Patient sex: M
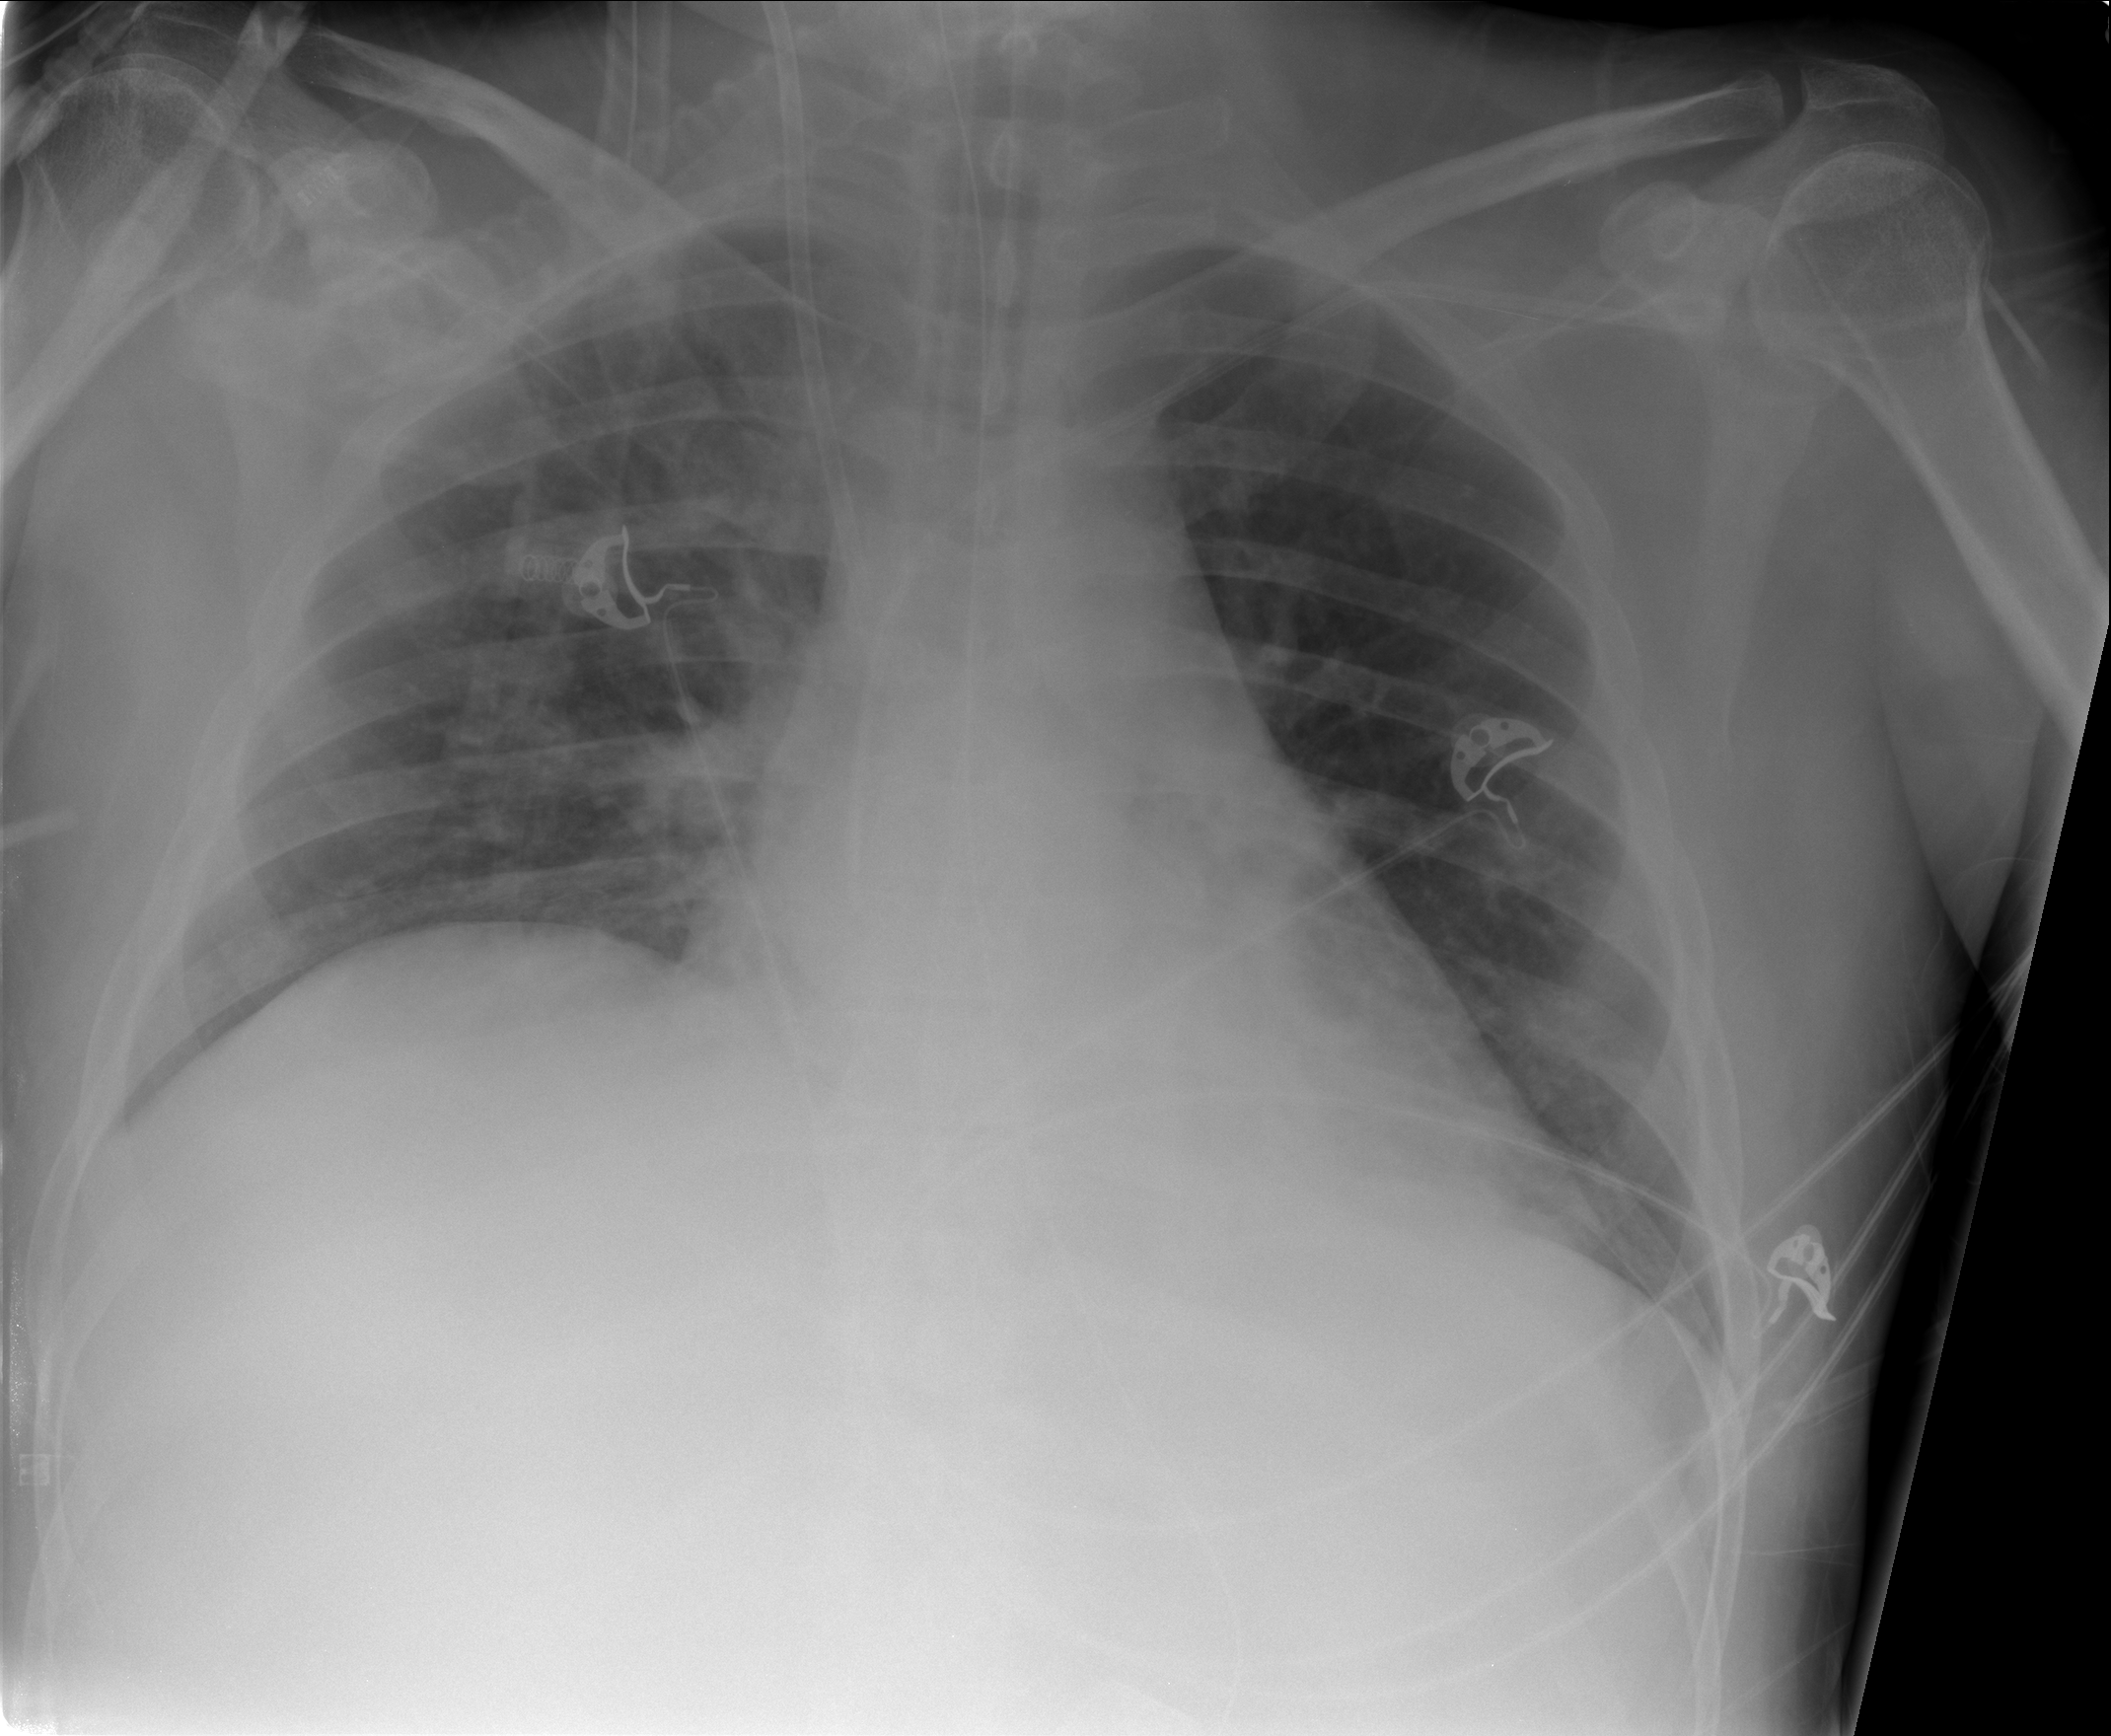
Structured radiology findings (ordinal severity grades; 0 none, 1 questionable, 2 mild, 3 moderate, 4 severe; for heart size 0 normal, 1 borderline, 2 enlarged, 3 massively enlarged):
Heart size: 1
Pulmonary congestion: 1
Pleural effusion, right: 0
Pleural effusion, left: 0
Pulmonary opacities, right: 0
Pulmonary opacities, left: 0
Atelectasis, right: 1
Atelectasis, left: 1